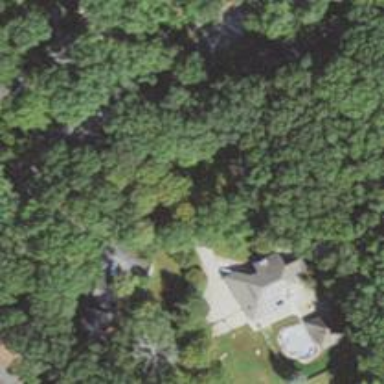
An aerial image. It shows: Residential driveway serving as service road.